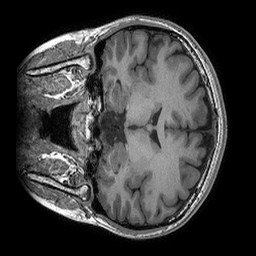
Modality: T1w
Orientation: coronal
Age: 28
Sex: male
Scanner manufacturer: ge
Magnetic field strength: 3 T
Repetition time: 0.006652 s
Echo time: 0.002928 s